Question: Here is a staged site i'm working on can you tell me how to properly set margin and padding to 0 so that in IE there are no gaps in hte header.
<URL>
I'm getting a small space, and it's driving me crazy.
Here is a screen shot of IE7 and IE8 in top screen shot and then IE9 lower screen shot:

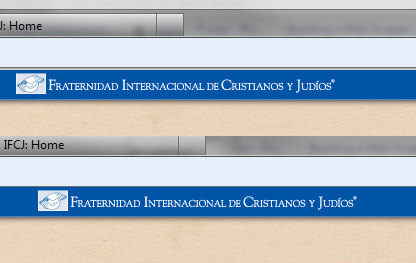
Answer: I think that is the IE8 behavior, I tested many sites and seen that it can be removed in IE. I tried to add for div#ifcjNav{margin-top:-20px;} but is dragging up div without to remove that line and If I add a css reset even then wont remove top line. Try to add on top a background transition color to mask that line.
Good luck.